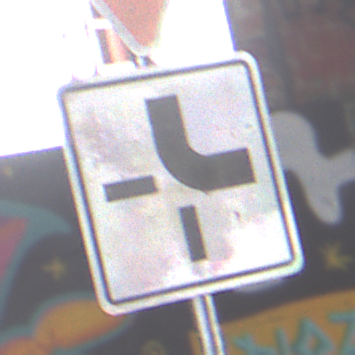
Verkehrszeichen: VerlaufVorfahrtsstrasse4
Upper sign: VorfahrtGewaehren
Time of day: Midday
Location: Roofed (Special)
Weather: Overcast
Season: NotSpecified
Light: Natural